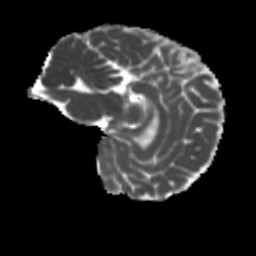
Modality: MD
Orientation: sagittal
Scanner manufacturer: siemens
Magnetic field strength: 3 T
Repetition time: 4 s
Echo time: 0.0594 s